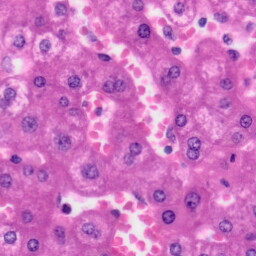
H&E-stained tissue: Liver